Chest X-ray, PA view. Patient: 50 years old, sex M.
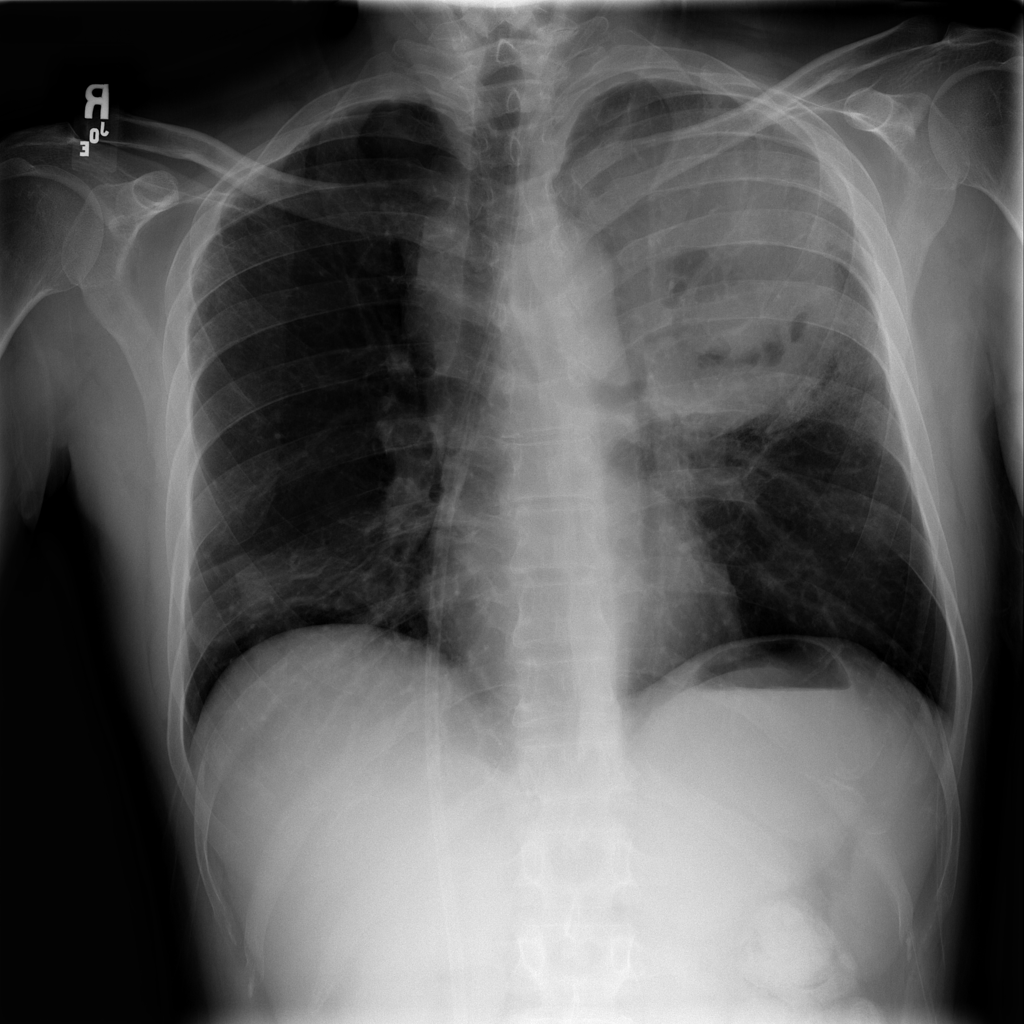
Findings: Atelectasis, Mass